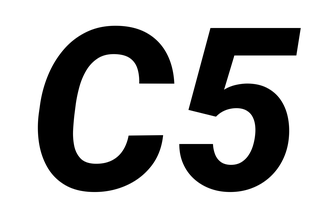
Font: Roboto-Italic_ExtraBold_Italic